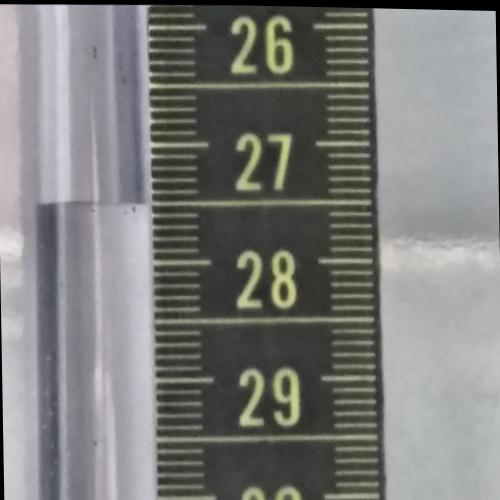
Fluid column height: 27.5 cm